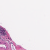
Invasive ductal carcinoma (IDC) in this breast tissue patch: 0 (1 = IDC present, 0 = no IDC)